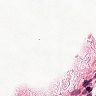
Metastatic tissue present: no